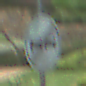
Verkehrszeichen: EndeUeberholverbot
Umgebung: Outdoor, Nature
Tageszeit: Midday
Wetter: PartlyCloudy
Licht: Natural
Jahreszeit: NotSpecified
Kontrast: HighContrast